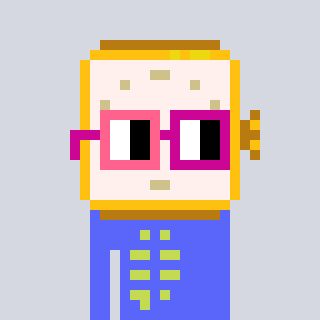
a pixel art character with square pink and red glasses, a watch-shaped head and a purple-colored body on a cool background